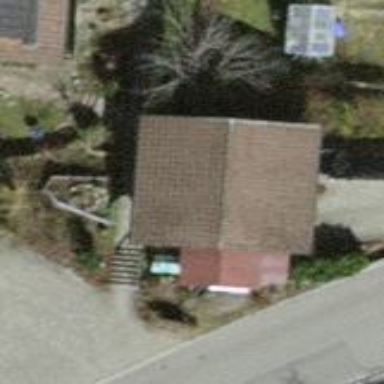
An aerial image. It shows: Garage.